Question: I have the following histogram plot:

Now, I'm sure many of you will point me in the direction of the matplotlib libraries, and other resources, but for some reason what I have in mind, and subsequently, read from various different sources doesn't quite work with my axes histogram. (Correct me if I am wrong!)
My question is this:
How do I hatch fill the histogram from the position on the line splits overlaid on the histograms in the (2,2,1) and (2,2,4) diagrams.
The x histogram (position 2,2,1) has a 'vline' plotted at 'x = -0.222', and the y histogram has a 'hline' plotted at 'y = 0.49'.
An example working code, modified for just any array from the original, is as follows:
'''
import numpy as np
import scipy
import matplotlib as mpl
import matplotlib.pyplot as plt
import pylab
X = 0.32, 0.41, 0.45, 0.53, -0.23, 0.34, 0.35, 0.47, 0.48, 0.33, 0.49, -0.10, -0.23, 0.45, 0.19
Y = 0.56, 0.67, 0.49, 0.61, 0.00, -0.02, -0.12, 0.12, 0.23, 0.44, 0.56, 0.13, 0.56, 0.67, 0.28
binsize = 0.1
min_x_data, max_x_data = np.min(X), np.max(X)
num_x_bins = np.floor((max_x_data - min_x_data) / binsize)
min_y_data, max_y_data = np.min(Y), np.max(Y)
num_y_bins = np.floor((max_y_data - min_y_data) / bin size)
fig = plt.figure(221)
axScatter = fig.add_subplot(223)
axScatter.scatter(X, Y)
axScatter.set_xlim(-2.0, 1.5)
axScatter.set_ylim(-2.0, 2.5)
axHistX = fig.add_subplot(221)
axHistX.set_xlim(-2.0, 1.5)
axHistX.set_ylim(0, 10)
axHistY = fig.add_subplot(224)
axHistY.set_xlim(0, 10)
axHistY.set_ylim(-2.0, 2.5)
axHistX.hist(X, num_x_bins, ec='0.3', fc='none', histtype='step')
axHistY.hist(Y, num_y_bins, ec='0.3', fc='none', histtype='step', orientation='horizontal')
axScatter.axhline(y=0.49, xmin=0, xmax=1, linestyle='-.',c='k')
axScatter.axvline(x=-0.222, ymin=0, ymax=1, linestyle='-.',c='k')
axHistX.axvline(x=-0.222, ymin=0, ymax=1, linestyle='-.',c='k')
axHistY.axhline(y=0.49, xmin=0, xmax=1, linestyle='-.',c='k')
plt.show()
'''
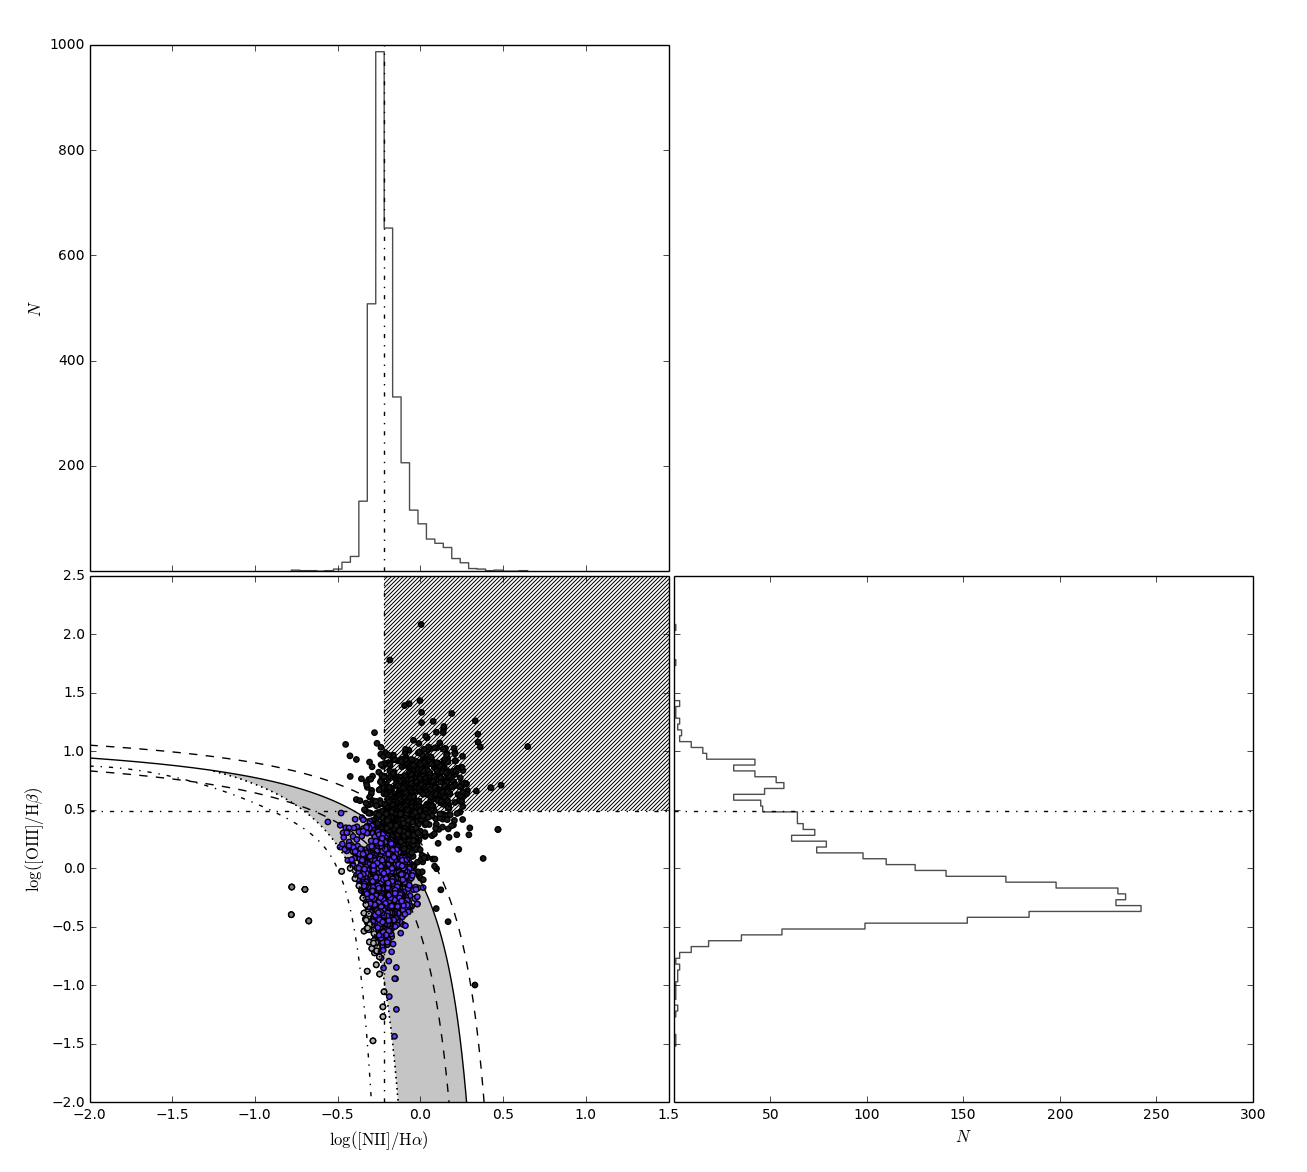
Answer: So here my last try, but strongly suggest you to learn at the basics of python and
matplotlib.
'''
def step_hist(ax, X, num_x_bins=10,
hatch_from= -2, hatch_till=0.5,
orientation='h'):
#make histogram by hand.
hist, edges = np.histogram(X, bins=num_x_bins)
#generate (x,y) points for a step-plot
edges = np.repeat(edges, 2)
hist = np.hstack((0, np.repeat(hist, 2), 0))
#plot step_hist
#indices where we want the plot hatached
fill_region =(hatch_from<edges)&(edges<hatch_till)
#apply hatching my using fill_between.
if orientation == 'h':
ax.fill_between(edges[fill_region],
hist[fill_region], 0,
color='none', edgecolor='k',
hatch='xxx')
ax.plot(edges, hist, 'k')
elif orientation == 'v':
ax.fill_betweenx(edges[fill_region],
hist[fill_region], 0,
color='none', edgecolor='k',
hatch='xxx')
ax.plot(hist, edges, 'k')
a, b = np.random.randn(500), np.random.randn(500)
ax_top = plt.subplot(221)
ax_right = plt.subplot(224)
ax_cent = plt.subplot(223)
ax_cent.scatter(a, b, c='k')
step_hist(ax_top, a)
step_hist(ax_right, a, orientation='v')
'''